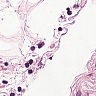
Metastatic tissue present: no